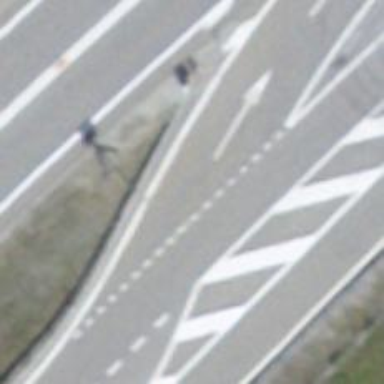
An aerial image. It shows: Asphalt trunk link road.